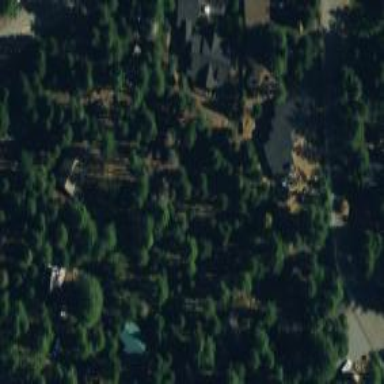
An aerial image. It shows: Evergreen woodland with needle-leaved trees.